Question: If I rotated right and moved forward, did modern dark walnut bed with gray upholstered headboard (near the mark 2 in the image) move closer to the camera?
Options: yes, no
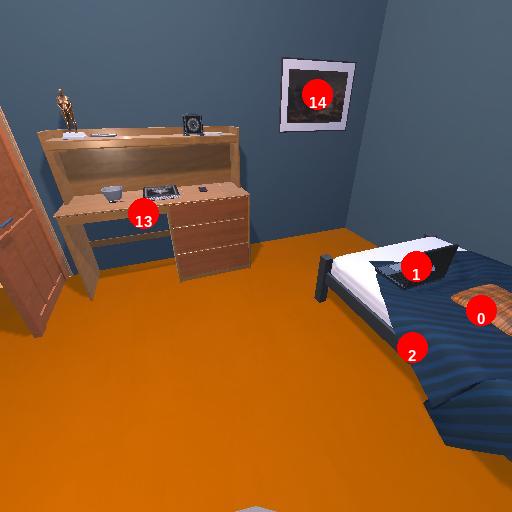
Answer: yes